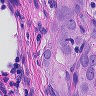
Metastatic tissue present: yes